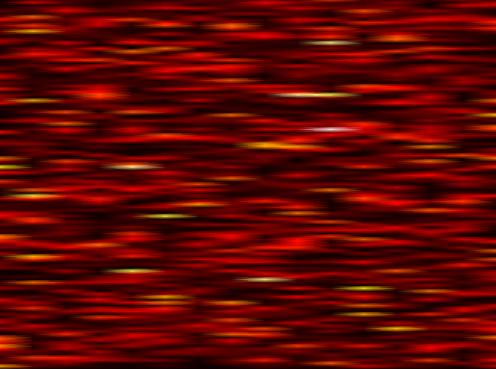
Label: UFMC